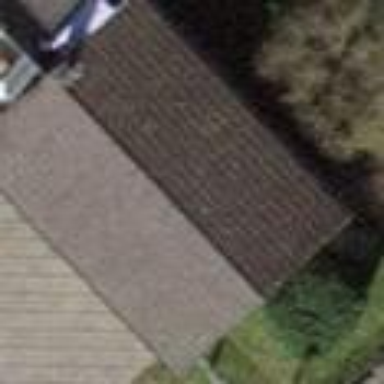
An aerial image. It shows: Garage.